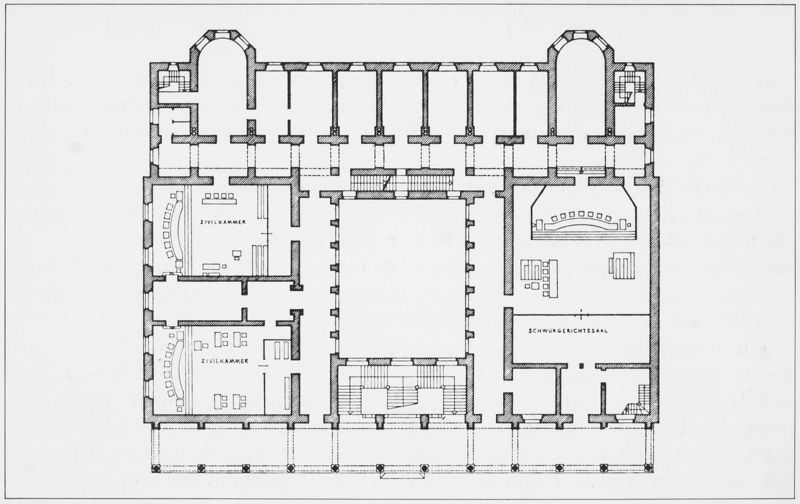
Titel: Landgericht
Künstler: Karl Ferdinand Busse
Standort: Wuppertal (EU - D)
Schlagwörter: weiß, fenster, raum, schwarz, stühle, säule, säulen, tisch, zeichnung, zimmer, gebäude, haus, schloss, gericht, architektur, kirche, theater, locke, schiff, wohnzimmer, türen, grafik, türe, saal, treppe, treppen, kammer, tor, wände, erker, arkade, innenhof, burg, linie, druck, schwarzweiß, räume, arkaden, portikus, treppenhaus, gebäud, plan, geschoss, fesnter, riss, grundriss, kollonade, bauplan, raumfolge, kammern, säle, korridor, nordalpin, stadtbau, schwurgerichtssaal, zivilkammer, gerichtsgebäude, gerichtskammern, schwurgericht